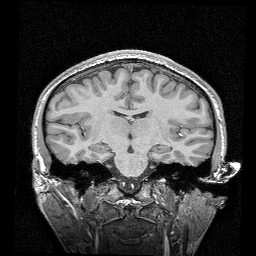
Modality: T1w
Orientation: sagittal